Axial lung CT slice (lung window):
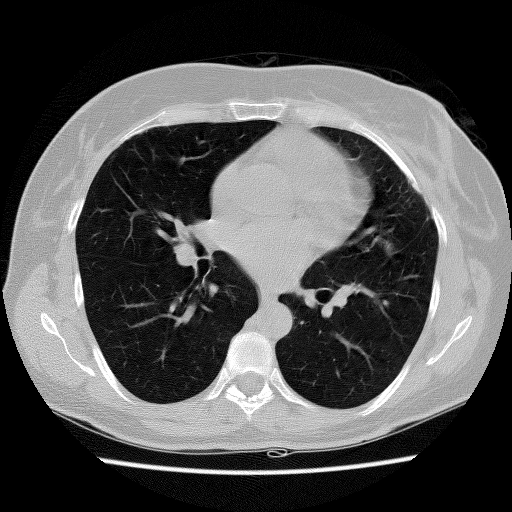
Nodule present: no